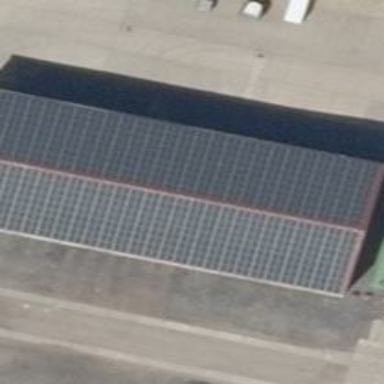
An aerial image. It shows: Solar power generator utilizing photovoltaic technology with solar photovoltaic panels.